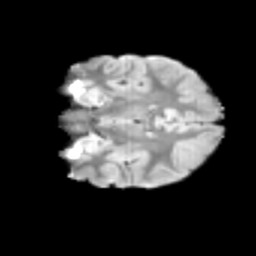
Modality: T2w
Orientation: coronal
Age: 9
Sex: female
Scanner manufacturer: siemens
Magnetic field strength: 3 T
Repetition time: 3.8 s
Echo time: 0.07 s